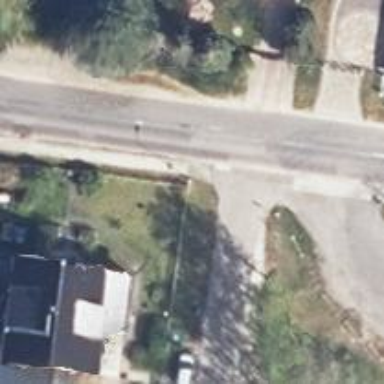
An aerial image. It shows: Secondary road with asphalt surface.